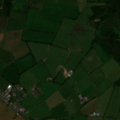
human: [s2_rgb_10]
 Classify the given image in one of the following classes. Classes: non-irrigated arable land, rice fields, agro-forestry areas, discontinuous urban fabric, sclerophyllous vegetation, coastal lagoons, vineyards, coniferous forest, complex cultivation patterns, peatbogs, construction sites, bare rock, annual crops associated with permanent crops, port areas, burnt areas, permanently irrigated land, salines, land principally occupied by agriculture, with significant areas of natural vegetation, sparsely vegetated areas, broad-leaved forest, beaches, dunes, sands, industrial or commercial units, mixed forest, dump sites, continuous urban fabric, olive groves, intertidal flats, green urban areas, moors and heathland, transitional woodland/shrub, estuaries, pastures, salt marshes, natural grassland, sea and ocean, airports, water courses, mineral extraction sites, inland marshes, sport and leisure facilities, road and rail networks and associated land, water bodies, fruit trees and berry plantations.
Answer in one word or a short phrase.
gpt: non-irrigated arable land, pastures, mixed forest, peatbogs